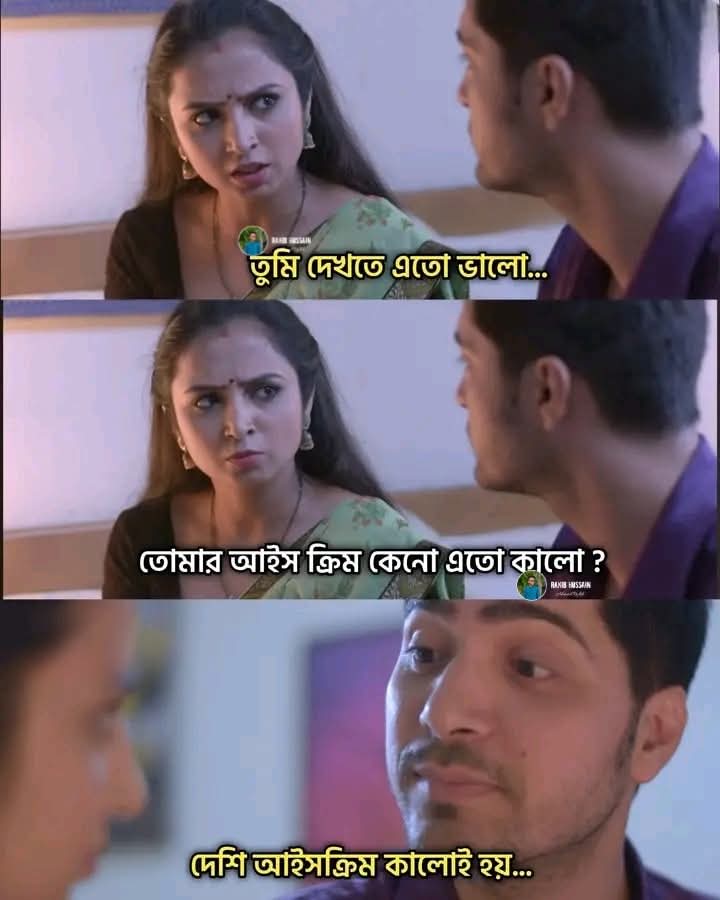
Text: তুমি দেখতে এতো ভালো...
তোমার আইস ক্রিম কেনো এতো কালো?
দেশি আইসক্রিম কালোই হয়...
Label: Non Hate